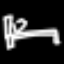
Label: bed